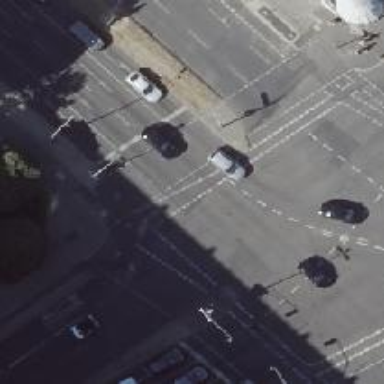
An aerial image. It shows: Road crossing with traffic signals and central island.